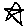
Label: star